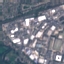
Land use / land cover: Industrial